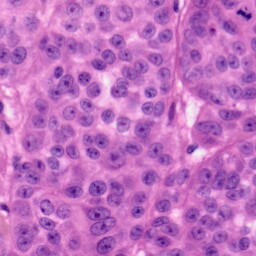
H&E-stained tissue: Skin